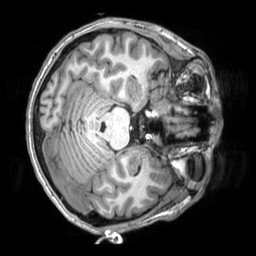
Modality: T1w
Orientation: axial
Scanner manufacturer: siemens
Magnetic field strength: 3 T
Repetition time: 2.5 s
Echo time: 0.00343 s